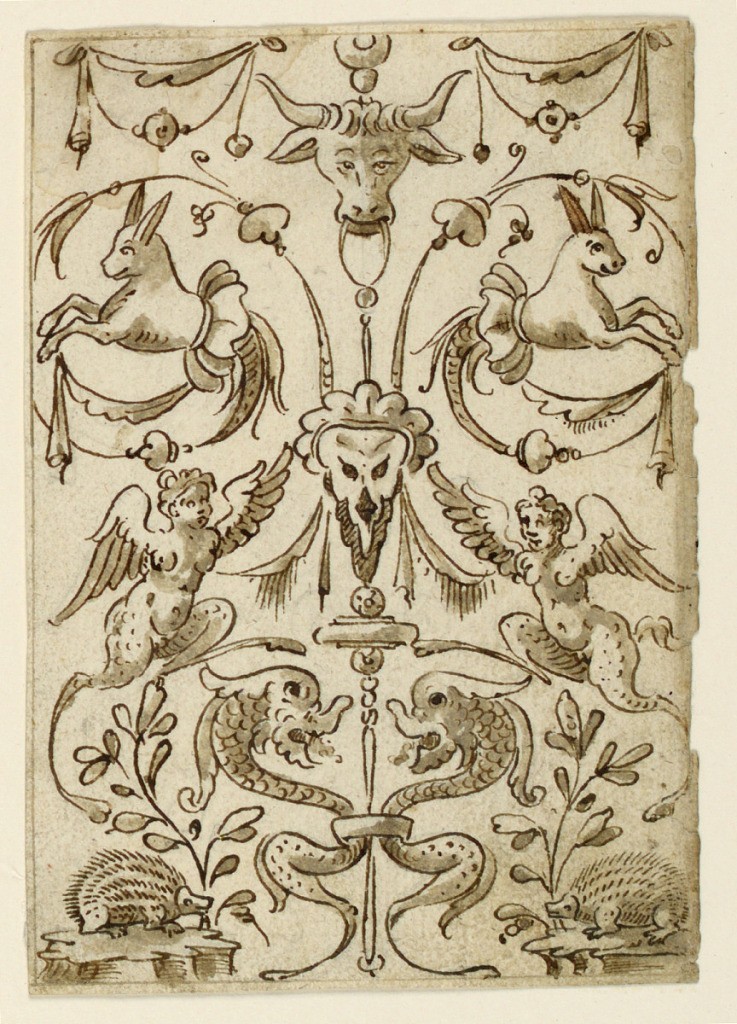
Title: Grotesque Panel
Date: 1570–1600
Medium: Black chalk, pen and ink, brown, gray wash on paper.
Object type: Drawing
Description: Vertical rectangle, symmetrical scheme. A candelabrum is in the middle, consisting of an ox-head carrying a skull mask in the center. Below is a staff, to which two dolphins are fastened. Festoons hang laterally above. Spirals spring from the mask, ending with half-figures of hares. Below are porcupines and plants, above which armless winged satyresses stand. Framing line.